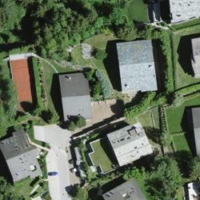
EUNIS habitat code: 54
Species observed at this site:
Certhia brachydactyla
Corvus corone
Fulica atra
Dendrocopos major
Prunella modularis
Turdus viscivorus
Aegithalos caudatus
Buteo buteo
Spinus spinus
Phylloscopus collybita
Erithacus rubecula
Cuculus canorus
Pica pica
Phoenicurus ochruros
Sitta europaea
Garrulus glandarius
Columba livia
Phoenicurus phoenicurus
Falco tinnunculus
Corvus corax
Picus viridis
Periparus ater
Accipiter nisus
Cyanistes caeruleus
Lophophanes cristatus
Anas platyrhynchos
Accipiter gentilis
Chloris chloris
Pyrrhula pyrrhula
Troglodytes troglodytes
Passer domesticus
Fringilla coelebs
Ptyonoprogne rupestris
Carduelis carduelis
Columba palumbus
Turdus merula
Tachymarptis melba
Parus major
Hirundo rustica
Milvus migrans
Turdus pilaris
Pyrrhocorax graculus
Motacilla alba
Delichon urbicum